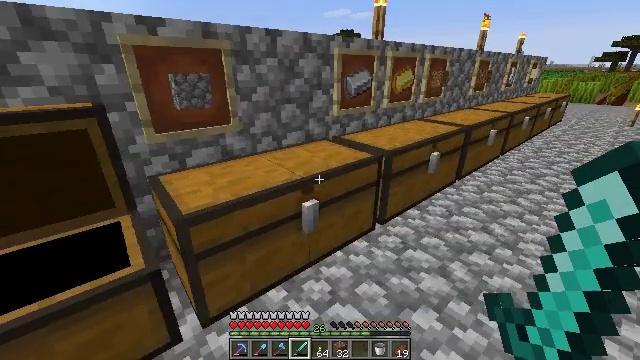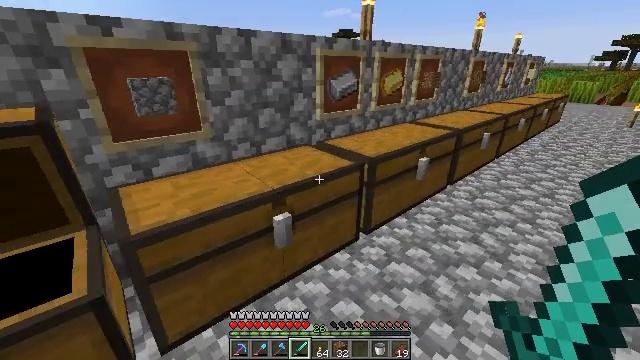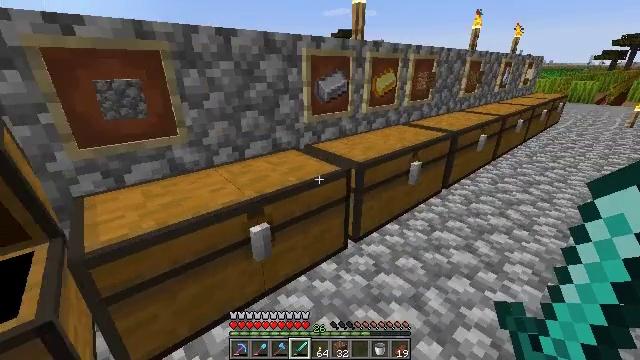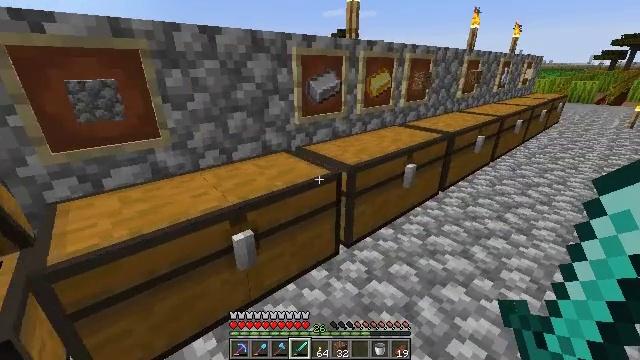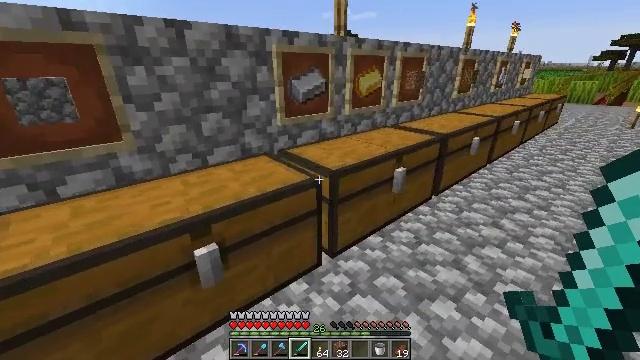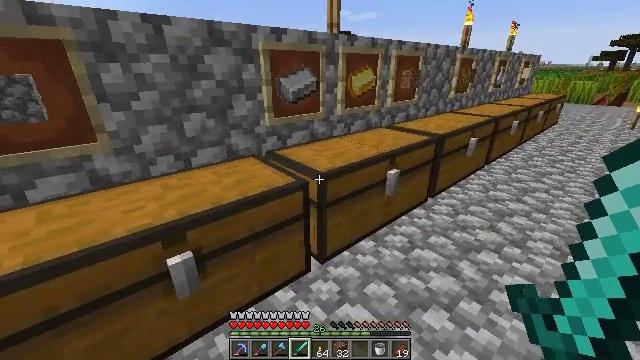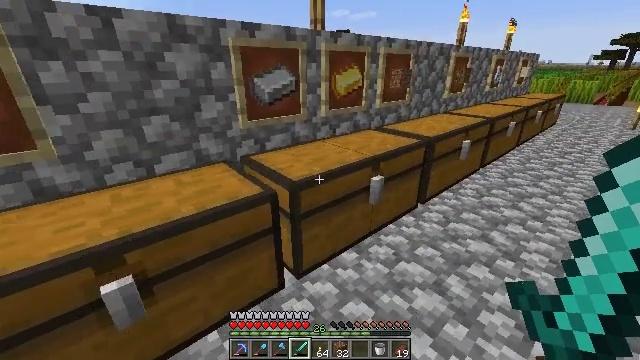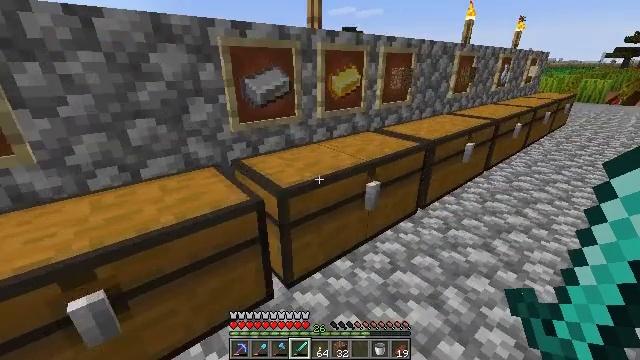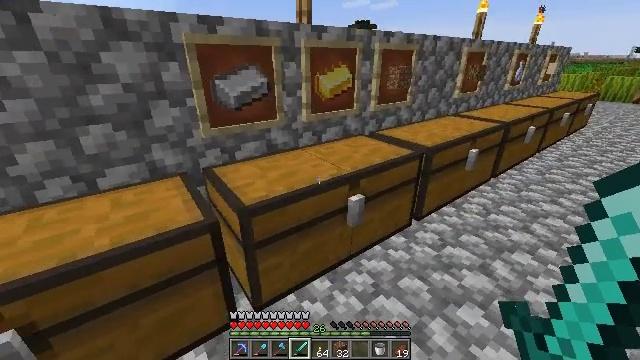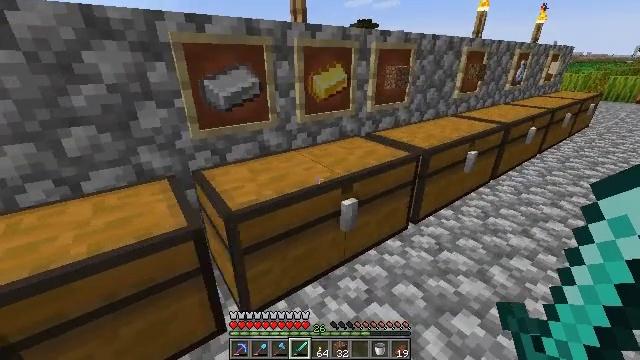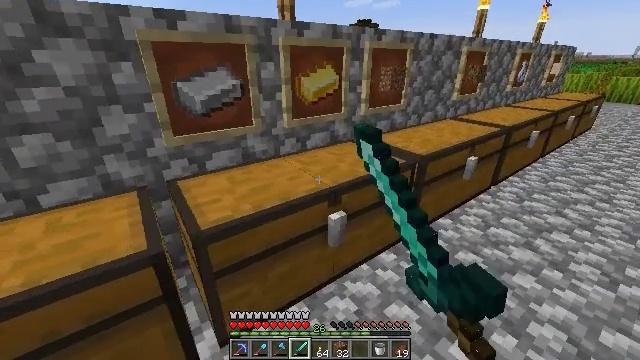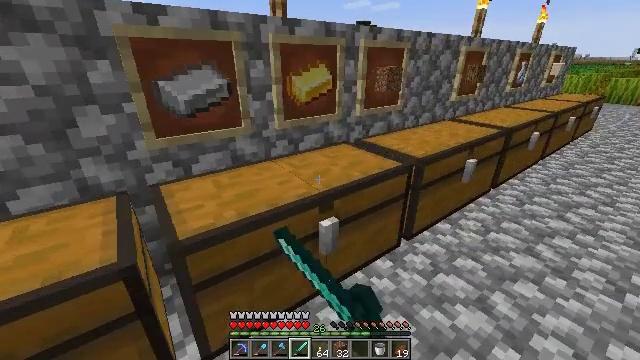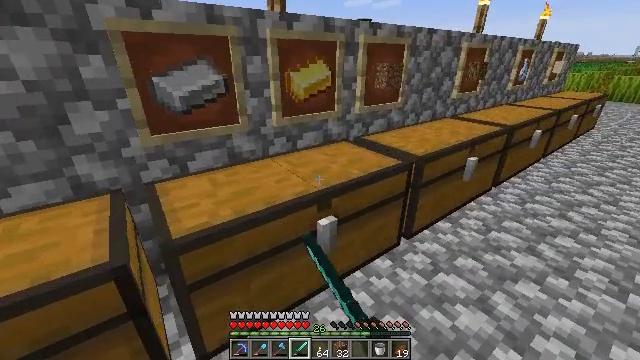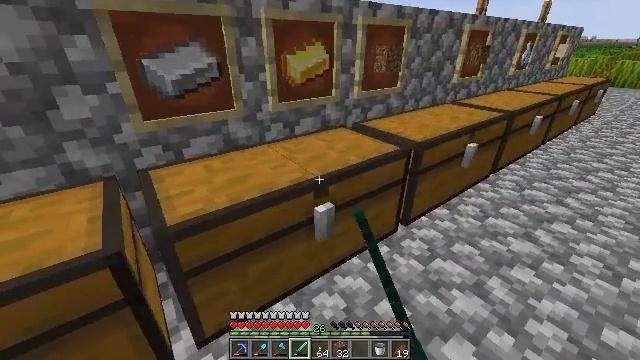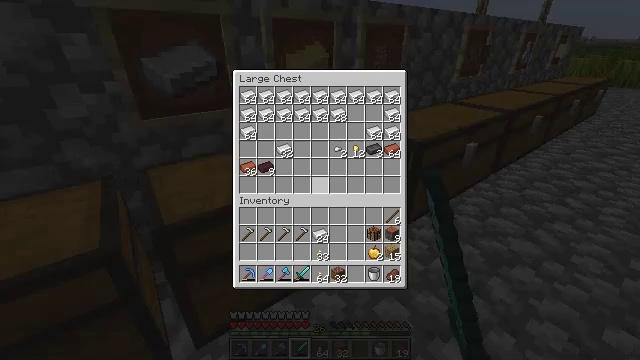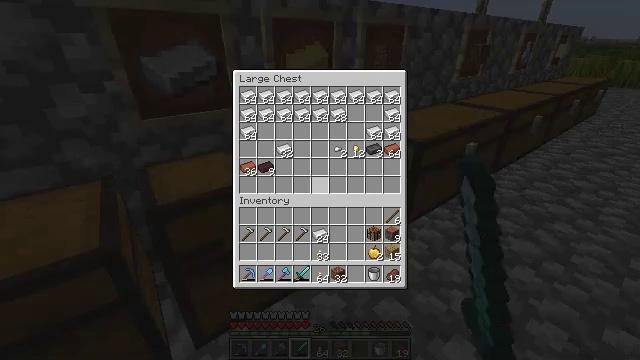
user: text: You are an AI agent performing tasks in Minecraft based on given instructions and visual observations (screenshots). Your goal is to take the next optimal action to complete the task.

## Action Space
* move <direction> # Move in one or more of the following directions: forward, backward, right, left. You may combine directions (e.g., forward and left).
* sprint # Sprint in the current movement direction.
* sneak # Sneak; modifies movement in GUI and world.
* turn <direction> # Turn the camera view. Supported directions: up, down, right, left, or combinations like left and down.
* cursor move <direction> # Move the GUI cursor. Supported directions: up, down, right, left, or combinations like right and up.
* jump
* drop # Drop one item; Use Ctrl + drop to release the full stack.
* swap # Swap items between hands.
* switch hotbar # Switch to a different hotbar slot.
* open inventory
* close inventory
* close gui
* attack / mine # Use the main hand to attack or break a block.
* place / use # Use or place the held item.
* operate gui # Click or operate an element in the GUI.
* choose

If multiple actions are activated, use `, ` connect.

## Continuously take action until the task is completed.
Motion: motion action
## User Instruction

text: Mine the sugar cane near rivers.
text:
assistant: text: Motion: move forward and move right
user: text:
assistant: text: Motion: move forward and move right
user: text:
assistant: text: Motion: move forward and move right
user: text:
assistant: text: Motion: move forward and move right
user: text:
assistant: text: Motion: move forward and move right
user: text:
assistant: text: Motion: move forward and move right
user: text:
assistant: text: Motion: move forward and move right, turn left
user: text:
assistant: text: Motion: move forward and move right, turn left
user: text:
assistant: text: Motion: move forward, use / place
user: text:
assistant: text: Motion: use / place
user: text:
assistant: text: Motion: use / place
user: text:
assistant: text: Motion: no_op
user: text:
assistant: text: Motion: turn down
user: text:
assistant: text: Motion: cursor move down, open gui
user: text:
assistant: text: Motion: no_op
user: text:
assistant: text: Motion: no_op
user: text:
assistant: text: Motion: sneak
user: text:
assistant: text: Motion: sneak
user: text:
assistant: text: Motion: sneak
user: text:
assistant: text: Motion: sneak
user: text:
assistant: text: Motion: sneak
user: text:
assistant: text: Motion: sneak, cursor move down
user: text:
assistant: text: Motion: sneak
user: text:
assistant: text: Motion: sneak
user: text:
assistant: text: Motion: sneak
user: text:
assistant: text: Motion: sneak
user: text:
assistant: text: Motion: sneak, choose
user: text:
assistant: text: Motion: sneak, choose
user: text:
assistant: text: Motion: sneak, choose
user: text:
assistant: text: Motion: sneak